二年级 · 算术
图回答下列问题:

叔叔

爸爸

爷爷

（1）爷爷比爸爸大多少岁？

（2）妈妈比爸爸小 2 岁，妈妈多少岁?

（3）你还能提出其他的数学问题吗？并解答。
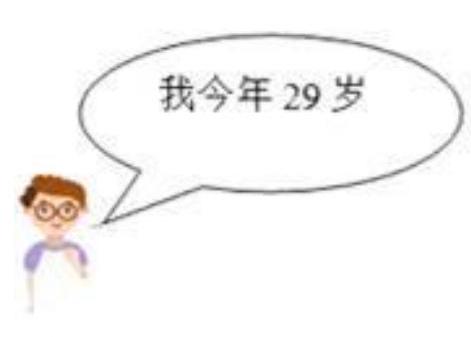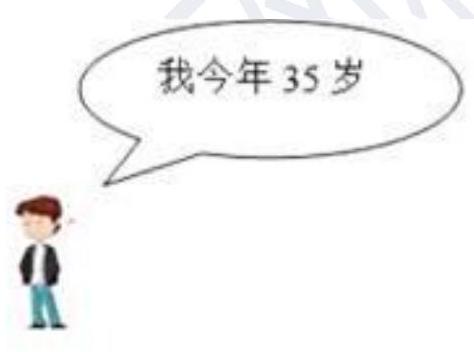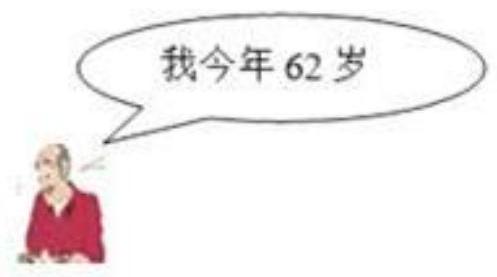
答案: 1) 解： $62-35=27$ (岁) 答：爷爷比爸爸大 27 岁。

（2）解: $35-2=33$ (岁) 答: 妈妈 33 岁。

（3）解：爸爸比叔叔大多少岁？ 35-29=6（岁） 答：爸爸比叔叔大 6 岁。